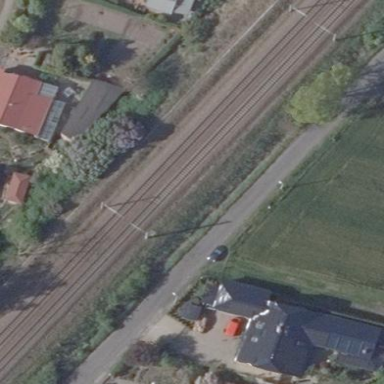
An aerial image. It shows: Railway area.